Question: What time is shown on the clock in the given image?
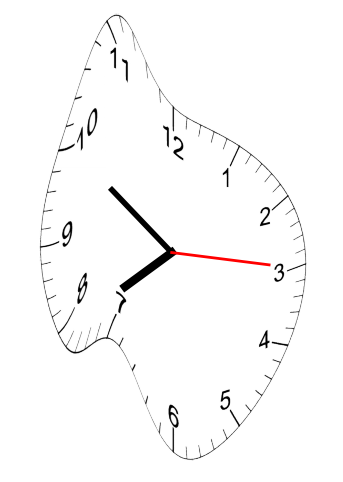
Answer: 07:50:15